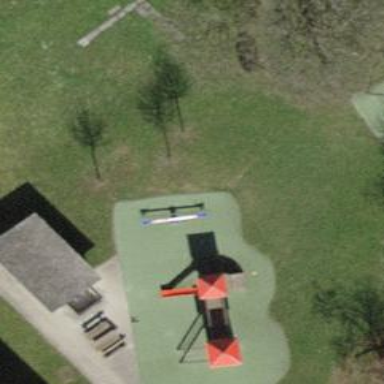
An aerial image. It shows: Seesaw in the playground.